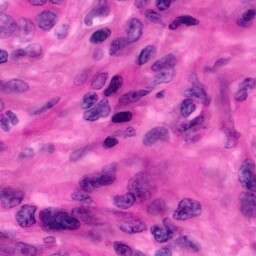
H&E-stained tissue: Pancreatic